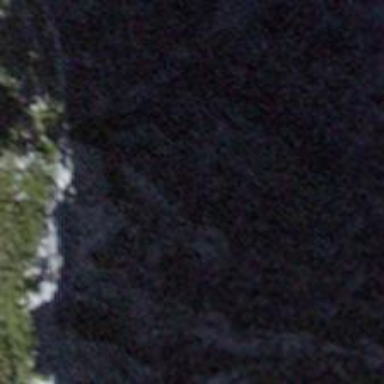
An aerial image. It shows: Cliff in nature.